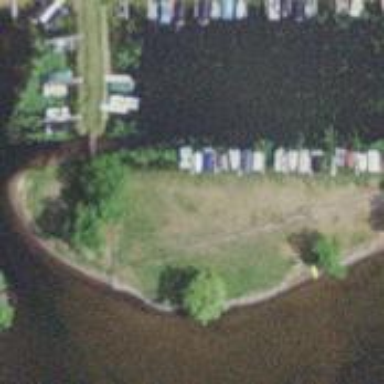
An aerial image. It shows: Marina on leisure land.